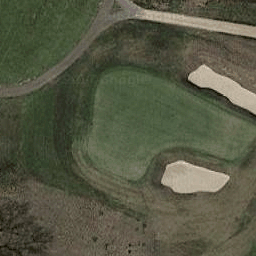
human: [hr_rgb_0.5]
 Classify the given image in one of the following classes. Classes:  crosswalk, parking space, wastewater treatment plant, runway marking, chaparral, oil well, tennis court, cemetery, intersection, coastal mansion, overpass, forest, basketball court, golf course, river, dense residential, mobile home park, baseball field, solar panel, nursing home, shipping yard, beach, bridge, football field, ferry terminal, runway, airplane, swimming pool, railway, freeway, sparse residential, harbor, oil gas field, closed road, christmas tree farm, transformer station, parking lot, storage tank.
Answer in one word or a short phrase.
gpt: golf course